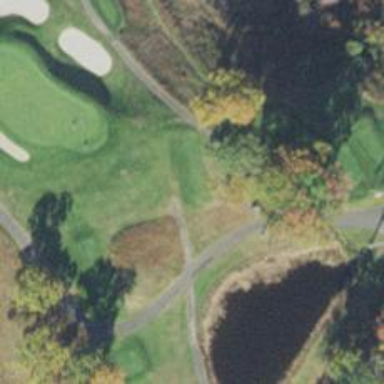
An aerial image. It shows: Golf tee.